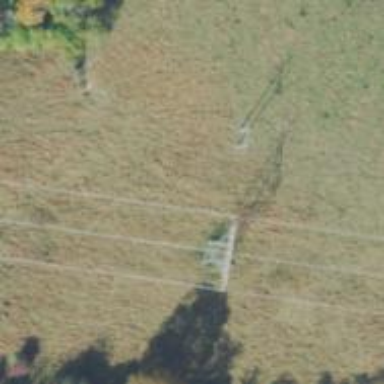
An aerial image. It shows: Power tower.